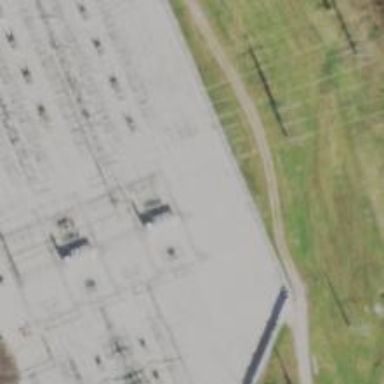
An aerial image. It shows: Switch used for power control.